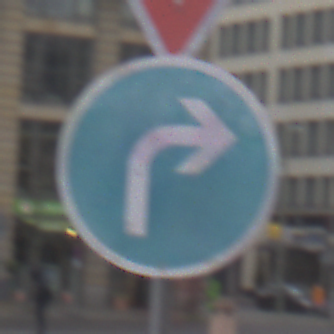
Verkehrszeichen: VorgeschriebeneFahrtrichtungRechts
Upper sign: VorfahrtGewaehren
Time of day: Midday
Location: Outdoor (Urban)
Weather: Overcast
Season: NotSpecified
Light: Natural